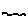
Label: line